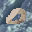
Label: 0